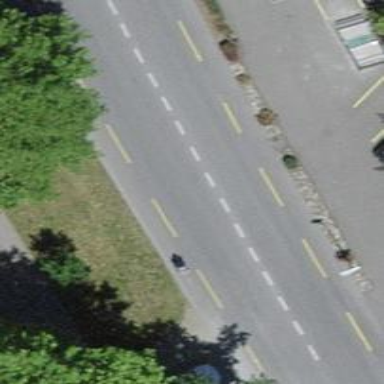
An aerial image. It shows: Secondary road with asphalt surface and designated cycle lane.